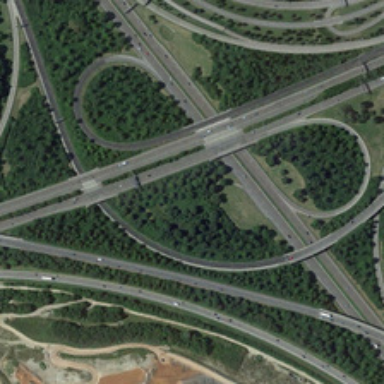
There are roads, grassland and trees .